Brain MRI, t2w sequence, axial 2D slice.
Patient: age 45, sex F, weight 95 kg, height 1.95 m
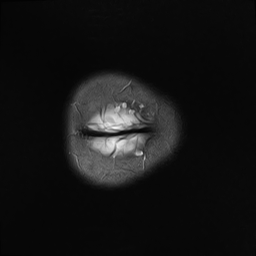